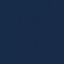
Land use / land cover class: SeaLake